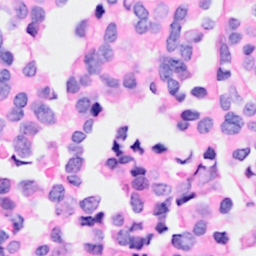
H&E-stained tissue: Breast